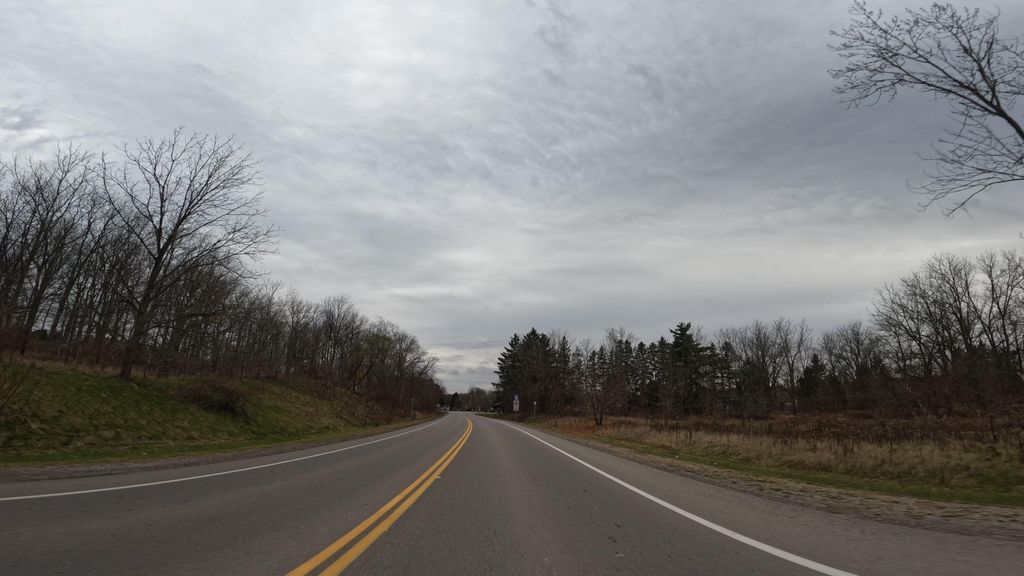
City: hamilton